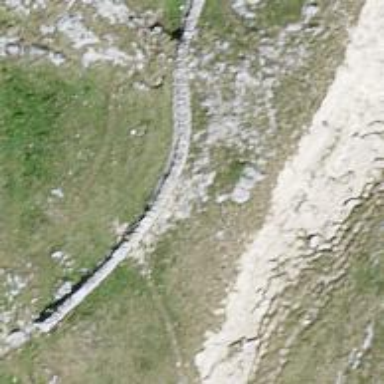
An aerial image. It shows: Dry stone wall barrier.